Question: I noticed that $near and $nearSphere returns completely different data and I got suspicious. After all, when latitude is near equator it sphere distance shouldn't differ a lot from euclidean distance.
'''
db.tablebusiness.find({ "LongitudeLatitude" : { "$nearSphere" : [106.772835, -6.186753], "$maxDistance" : 0.053980478460939611 }, "Prominent" : { "$gte" : 15 }, "indexContents" : { "$all" : [/^soto/, /^nasi/] } }).limit(200);
'''
It returns 48 data.
I'll attached it anyway
'''
/* 0 */
{
"_id" : "nasi-uduk-soto-ayam__-6.18_106.77",
"BuildingID" : null,
"Title" : "Nasi Uduk Soto Ayam",
"InBuildingAddress" : null,
"Building" : null,
"Street" : "Jl. Panjang",
"Districts" : [],
"City" : "Jakarta",
"Country" : "Indonesia",
"LongitudeLatitudeFromGoogle" : null,
"DistanceFromGoogleAddress" : 0.0,
"Checkin" : 0,
"Note" : null,
"PeopleCount" : 0,
"Prominent" : 45.5,
"CountViews" : 0,
"StreetAdditional" : null,
"LongitudeLatitude" : {
"Longitude" : 106.765673160553,
"Latitude" : -6.17522230915668
},
"Rating" : {
"Stars" : 0.0,
"Weight" : 0.0
},
"CurrentlyWorkedURL" : null,
"Reviews" : [],
"ZIP" : null,
"Tags" : ["Restaurant"],
"Phones" : [],
"Website" : null,
"Email" : null,
"Price" : null,
"openingHour" : null,
"Promotions" : [],
"SomethingWrong" : false,
"BizMenus" : [],
"Brochures" : [],
"Aliases" : [],
"indexContents" : ["restaura", "estauran", "staurant", "taurant", "aurant", "urant", "rant", "ant", "nt", "t", "nasi", "asi", "si", "i", "uduk", "duk", "uk", "k", "soto", "oto", "to", "o", "ayam", "yam", "am", "m"]
}
/* 1 */
{
"_id" : "nasi-soto-padang_pasar-slipi-jaya_-6.19_106.80",
"BuildingID" : null,
"Title" : "Nasi Soto Padang",
"InBuildingAddress" : "Lt.1 Los Alas",
"Building" : null,
"Street" : "Jl.Kemanggisan Utama Raya",
"Districts" : [],
"City" : "Jakarta",
"Country" : "Indonesia",
"LongitudeLatitudeFromGoogle" : null,
"DistanceFromGoogleAddress" : 0.0,
"Checkin" : 0,
"Note" : null,
"PeopleCount" : 0,
"Prominent" : 45.5,
"CountViews" : 0,
"StreetAdditional" : null,
"LongitudeLatitude" : {
"Longitude" : 106.<PHONE>,
"Latitude" : -6.18998465381734
},
"Rating" : {
"Stars" : 0.0,
"Weight" : 0.0
},
"CurrentlyWorkedURL" : null,
"Reviews" : [],
"ZIP" : null,
"Tags" : ["Restaurant"],
"Phones" : [],
"Website" : null,
"Email" : null,
"Price" : null,
"openingHour" : null,
"Promotions" : [],
"SomethingWrong" : false,
"BizMenus" : [],
"Brochures" : [],
"Aliases" : [],
"indexContents" : ["restaura", "estauran", "staurant", "taurant", "aurant", "urant", "rant", "ant", "nt", "t", "nasi", "asi", "si", "i", "soto", "oto", "to", "o", "padang", "adang", "dang", "ang", "ng", "g"]
}
'''
...
'''
/* 47 */
{
"_id" : "nasi-gandul__-7.43_109.24",
"BuildingID" : null,
"Title" : "Nasi Gandul",
"InBuildingAddress" : null,
"Building" : null,
"Street" : "Jl. Brobahan Pr - 40 rt 004 Rw 004",
"Districts" : [],
"City" : "Purwokerto",
"Country" : "Indonesia",
"LongitudeLatitudeFromGoogle" : null,
"DistanceFromGoogleAddress" : 0.0,
"Checkin" : 0,
"Note" : null,
"PeopleCount" : 0,
"Prominent" : 30.5,
"CountViews" : 0,
"StreetAdditional" : null,
"LongitudeLatitude" : {
"Longitude" : 109.239182174206,
"Latitude" : -7.42585664273589
},
"Rating" : {
"Stars" : 3.0,
"Weight" : 1.0
},
"CurrentlyWorkedURL" : null,
"Reviews" : [],
"ZIP" : "53116",
"Tags" : ["Angkringan", "Restaurant Indonesian", "Soto & Sop"],
"Phones" : ["<PHONE>"],
"Website" : null,
"Email" : null,
"Price" : null,
"openingHour" : null,
"Promotions" : [],
"SomethingWrong" : false,
"BizMenus" : [],
"Brochures" : [],
"Aliases" : [],
"indexContents" : ["angkring", "ngkringa", "gkringan", "kringan", "ringan", "ingan", "ngan", "gan", "an", "n", "restaura", "estauran", "staurant", "taurant", "aurant", "urant", "rant", "ant", "nt", "t", "indonesi", "ndonesia", "donesian", "onesian", "nesian", "esian", "sian", "ian", "soto", "oto", "to", "o", "&", "sop", "op", "p", "nasi", "asi", "si", "i", "gandul", "andul", "ndul", "dul", "ul", "l"]
}
'''
I put the data into excel and compute the distance using this formula
=SQRT(POWER(E2-$G$1,2)+POWER((F2-$H$1)*COS($H$1*PI()/180),2))
That one should greatly approximate spherical distance. Also notice that latitude is -6 which is not far from equator.
Here is the result
'''
0.013516826
0.023857967
0.037658667
0.038737146
0.042414787
0.046725248
0.051006427
0.053567221
0.057448344
0.061592999
0.062329244
0.065276161
0.066035611
0.076251787
0.109671831
0.112097201
0.<PHONE>
0.136471939
0.172293693
1.058802838
1.078123028
1.079160684
1.080954023
1.081148114
1.081099449
1.092061283
1.094281476
1.094431917
1.096845722
1.097063729
1.096953691
1.097201996
1.105389179
1.105442127
1.<PHONE>
1.108717834
1.108840349
1.111636423
1.113187903
1.118767984
1.118767984
1.133952371
1.135077548
1.154967917
1.161142923
1.185994885
1.199509086
2.756884824
'''
Here is the screenshot of my excel sheet
Here is the actual excel
'''
106.772835 -6.186753
"_id" "nasi-uduk-soto-ayam__-6.18_106.77", <PHONE> -6.175222309 0.013516826
"_id" "nasi-soto-padang_pasar-slipi-jaya_-6.19_106.80", <PHONE> -6.189984654 0.023857967
"_id" "nasi-uduk-soto-ayam__-6.22_106.77", <PHONE> -6.224620499 0.037658667
"_id" "nasi-campur-%26-soto-babat-kenanga_komp.-ruko-permata-senayan%2C_-6.22_106.79", 106.79199 -6.22062 0.038737146
"_id" "soto-mie-nasi_indomaret-(univ.-mercu-buana)_-6.21_106.74", <PHONE> -6.211082144 0.042414787
"_id" "soto-kudus%2C-soto-ayam-%26amp%3B-nasi-pindang_plaza-senayan_-6.23_106.80", <PHONE> -6.225694167 0.046725248
"_id" "soto-kudus%2C-soto-ayam-%26amp%3B-nasi-pindang_plaza-bri-ii_-6.22_106.81", <PHONE> -6.217476287 0.051006427
"_id" "soto-kudus%2C-soto-ayam-%26amp%3B-nasi-pindang_automall-indonesia_-6.23_106.81", <PHONE> -6.225898946 0.053567221
"_id" "soto-kudus%2C-soto-ayam-%26amp%3B-nasi-pindang_menara-mulia_-6.22_106.82", 106.81656 -6.224232983 0.057448344
"_id" "nasi-gule-gandaria__-6.24_106.80", 106.795285 -6.244444863 0.061592999
"_id" "nasi-soto-monggo-mampir__-6.24_106.80", <PHONE> -6.244479441 0.062329244
"_id" "nasi-soto-ayam-"pak-min"__-6.24_106.82", <PHONE> -6.236743573 0.065276161
"_id" "nasi-soto-ayam-pak-min---santa__-6.24_106.81", 106.812959 -6.239508 0.066035611
"_id" "soto-mie-nasi-bogor__-6.23_106.83", <PHONE> -6.234845139 0.076251787
"_id" "nasi-uduk-soto-ayam__-6.24_106.87", <PHONE> -6.239089942 0.109671831
"_id" "soto-ayam-%2F-nasi-uduk-betawi__-6.28_106.71", 106.714092 -6.282785 0.112097201
"_id" "soto-minang-roda-jaya_ruko-tongkol-indah_-6.12_106.89", 106.889044 -6.119294471 0.<PHONE>
"_id" "nasi-bebek-dan-soto-mas-muchlis_summarecon-kelapa-gading_-6.16_106.91", <PHONE> -6.156281135 0.136471939
"_id" "nasi-liwet-%26-soto-kwali-kalimalang__-6.25_106.93", <PHONE> -6.248527508 0.172293693
"_id" "soto-ayam-nasi-rames__-6.88_107.58", <PHONE> -6.881692483 1.058802838
"_id" "nasi-liwet-soto-solo_rumah-mode_-6.88_107.60", <PHONE> -6.882452292 1.078123028
"_id" "nasi-soto-ayam-madura__-6.91_107.57", <PHONE> -6.912900474 1.079160684
"_id" "nasi-soto-mie__-6.89_107.60", <PHONE> -6.890355658 1.080954023
"_id" "nasi-rames-soto-bandung-enjoi__-6.89_107.60", <PHONE> -6.890504777 1.081148114
"_id" "nasi-soto-ayam__-6.91_107.58", <PHONE> -6.913560825 1.081099449
"_id" "nasi-soto-ayam__-6.91_107.60", <PHONE> -6.90656 1.092061283
"_id" "nasi-soto-ayam-madura__-6.89_107.62", <PHONE> -6.888615935 1.094281476
"_id" "nasi-goreng-soto-ayam__-6.90_107.61", <PHONE> -6.89662571 1.094431917
"_id" "nasi-soto-gulai-kambing__-6.90_107.61", <PHONE> -6.900715755 1.096845722
"_id" "putra-bengawan-nasi-goreng-%26-soto__-6.89_107.62", 107.617187 -6.891298 1.097063729
"_id" "nasi-soto-ayam__-6.90_107.61", <PHONE> -6.901163102 1.096953691
"_id" "nasi-uduk-%26amp%3B-soto-kikil-cak-khohar__-6.89_107.61", <PHONE> -6.894765295 1.097201996
"_id" "nasi-soto-ayam__-6.90_107.62", <PHONE> -6.900453028 1.105389179
"_id" "nasi-goreng-soto-ayam__-6.90_107.62", <PHONE> -6.900303912 1.105442127
"_id" "nasi-soto-ayam-madura__-6.91_107.62", <PHONE> -6.909279174 1.<PHONE>
"_id" "nasi-soto_pasar-baru_-6.92_107.61", 107.605226 -6.923423387 1.108717834
"_id" "nasi-soto-ayam-madura_pasar-baru_-6.92_107.61", <PHONE> -6.92348729 1.108840349
"_id" "nasi-soto-sarinah__-6.90_107.63", 107.631175 -6.897282 1.111636423
"_id" "nasi-uduk-soto__-6.89_107.64", <PHONE> -6.893636262 1.113187903
"_id" "nasi-soto-ayam-madura__-6.91_107.63", 107.629376 -6.910677 1.118767984
"_id" "nasi-soto-ayam__-6.91_107.63", 107.629376 -6.910677 1.118767984
"_id" "nasi-uduk-soto__-6.94_107.62", <PHONE> -6.93937772 1.133952371
"_id" "nasi-soto-ayam-khas-madura__-6.94_107.63", 107.625749 -6.940099 1.135077548
"_id" "nasi-uduk-%26amp%3B-soto__-6.96_107.64", 107.638936 -6.955310213 1.154967917
"_id" "nasi-soto-ayam_ruko-metro-trade-center_-6.94_107.66", <PHONE> -6.940208438 1.161142923
"_id" "nasi-soto-ayam-khas-madura__-6.94_107.69", <PHONE> -6.937141164 1.185994885
"_id" "nasi-soto-ayam-khas-madura-cak-nonk__-6.93_107.72", <PHONE> -6.932668019 1.199509086
"_id" "nasi-gandul__-7.43_109.24", <PHONE> -7.425856643 2.756884824
'''
Look again the term in the query
'''
"$maxDistance" : 0.053980478460939611
'''
Go figure.
By the way $maxDistance is DEFINETLY used properly. Reducing it does lead to less results. The issue seems to come from the fact that whatever formula mongodb use to compute distance is inaccurate.
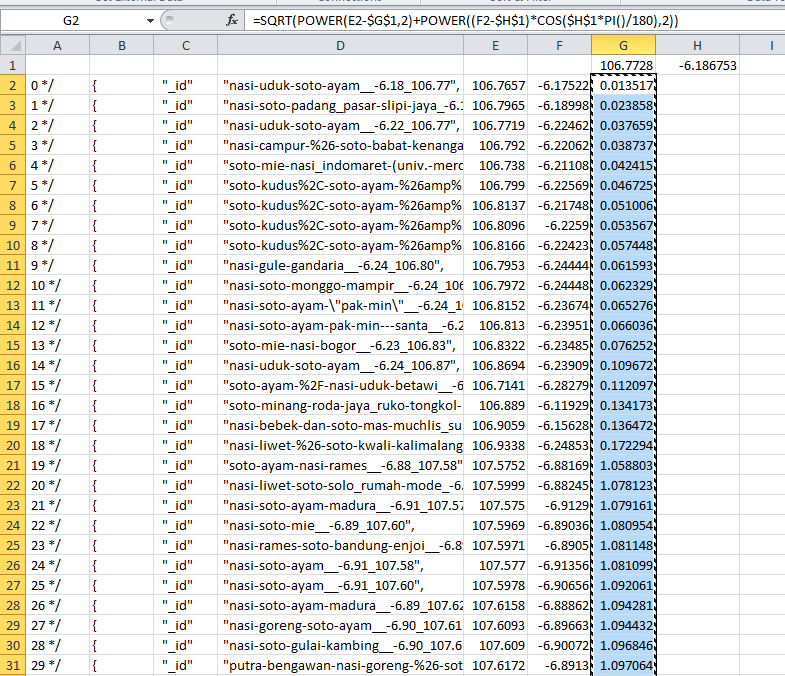
Answer: I answered the same post you made on stackexchange:
<URL>
Does that help?
Thanks,
andrew